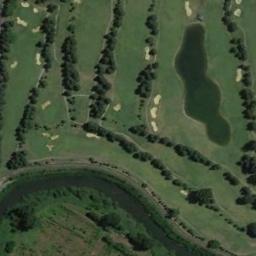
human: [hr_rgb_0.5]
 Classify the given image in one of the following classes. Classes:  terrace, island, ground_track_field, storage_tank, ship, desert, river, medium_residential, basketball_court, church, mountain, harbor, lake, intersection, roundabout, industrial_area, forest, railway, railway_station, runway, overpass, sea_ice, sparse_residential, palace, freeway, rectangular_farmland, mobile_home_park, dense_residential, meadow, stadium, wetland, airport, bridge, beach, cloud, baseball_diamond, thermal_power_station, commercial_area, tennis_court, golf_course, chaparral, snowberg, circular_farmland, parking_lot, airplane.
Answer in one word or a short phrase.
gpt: golf_course